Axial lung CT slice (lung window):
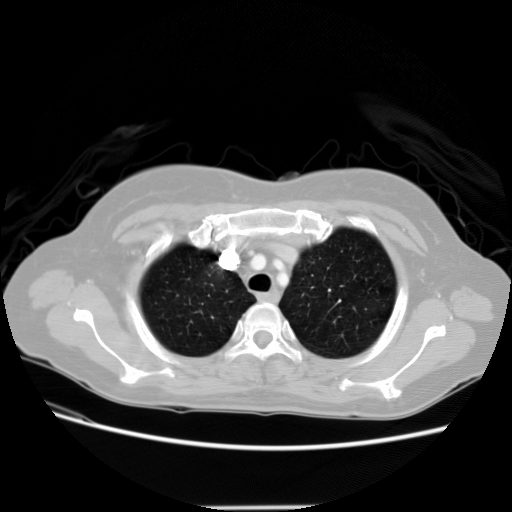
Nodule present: no